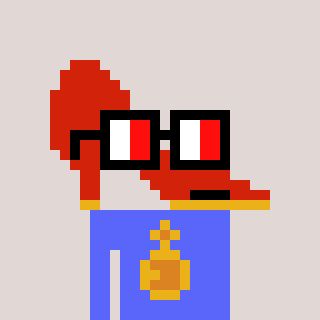
a pixel art character with square glasses with black frames and red eyes, a highheel-shaped head and a purple-colored body on a warm background